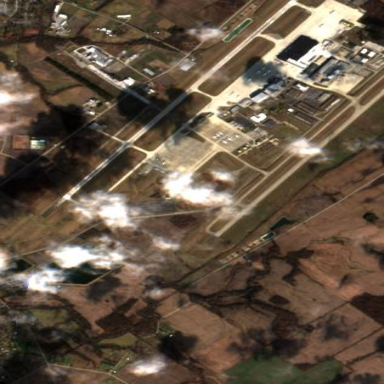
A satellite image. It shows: Public aerodrome or airport.